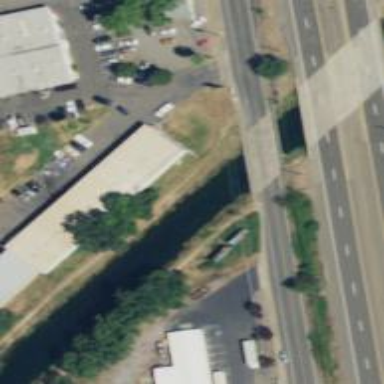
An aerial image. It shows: Culvert underpass for canal.